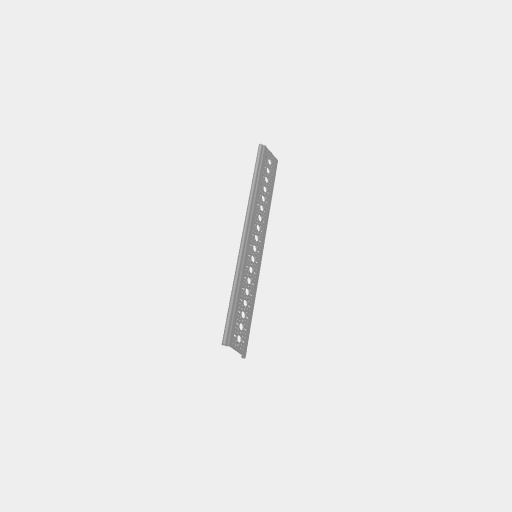
Part: RailChannel18H